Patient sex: F
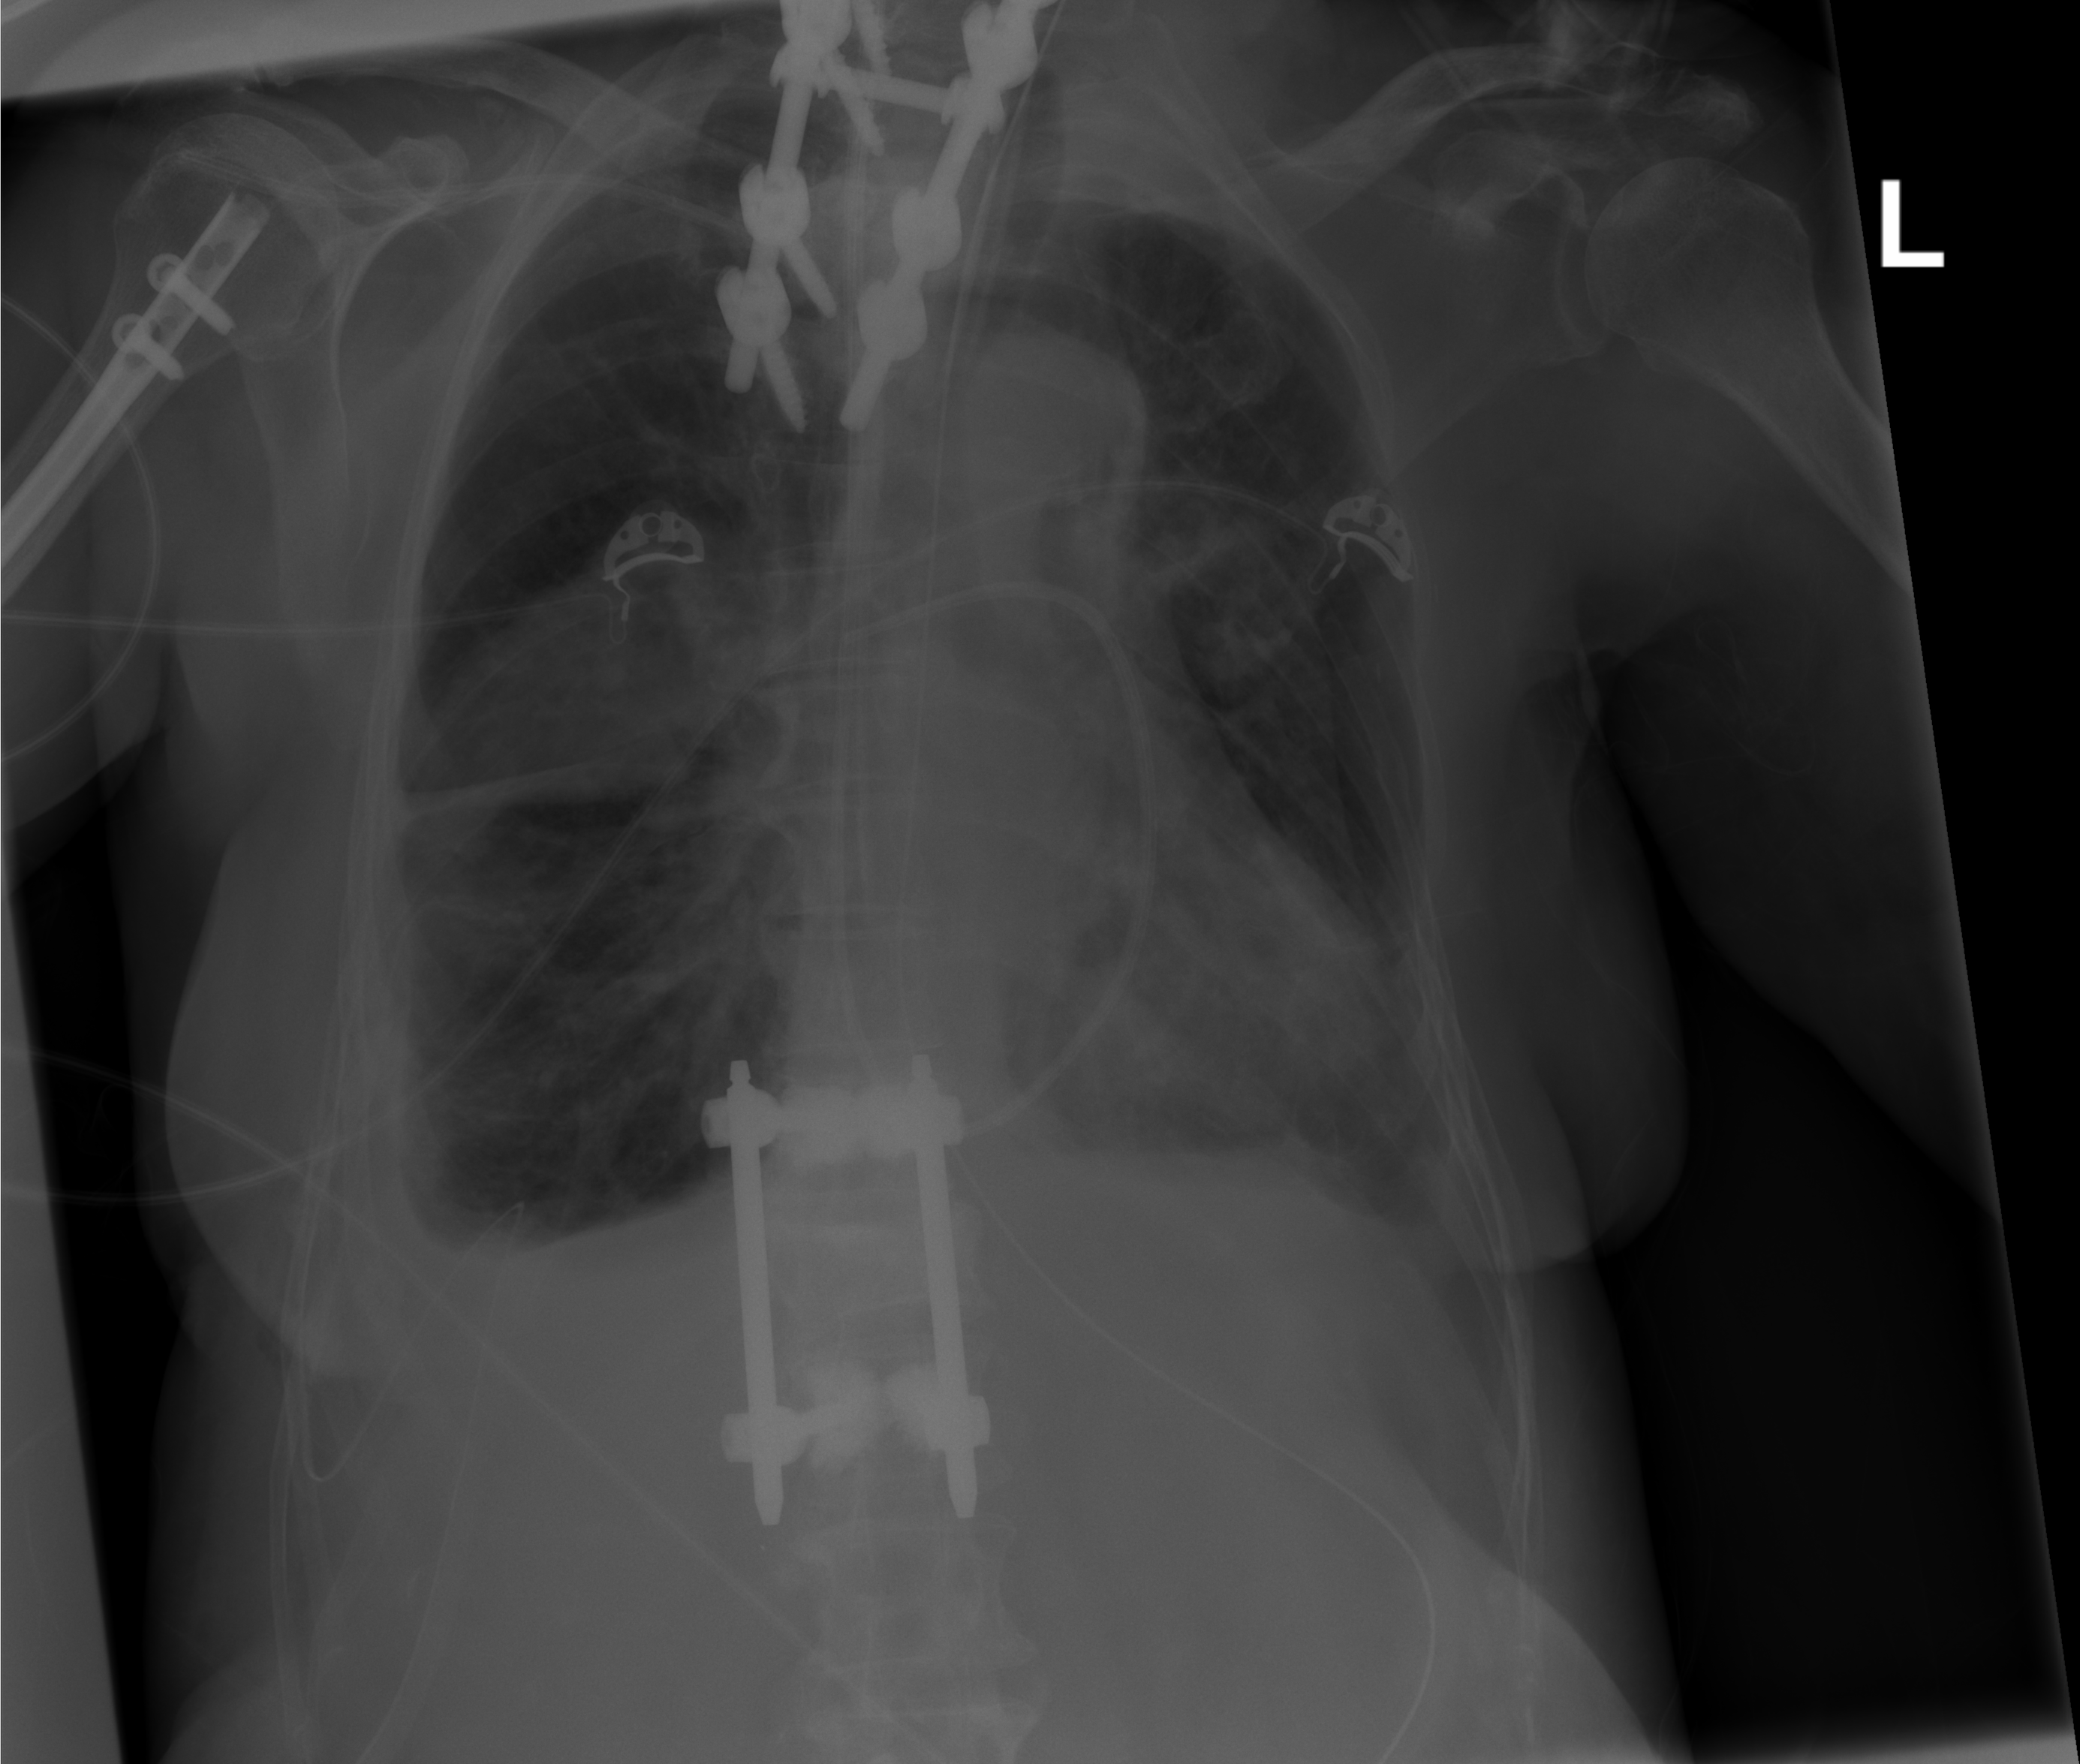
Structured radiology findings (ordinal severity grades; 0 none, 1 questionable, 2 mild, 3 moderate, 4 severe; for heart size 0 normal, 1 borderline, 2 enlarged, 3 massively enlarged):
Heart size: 0
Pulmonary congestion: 0
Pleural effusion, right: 2
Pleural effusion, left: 2
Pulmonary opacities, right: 2
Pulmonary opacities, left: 2
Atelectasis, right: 2
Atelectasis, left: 2